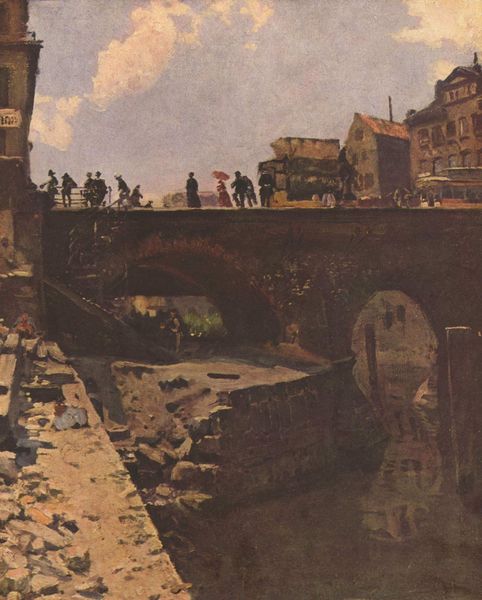
Titel: Brücke in einer französischen Stadt
Künstler: Stanislas Lépine
Standort: Wien
Institution: Österreichische Galerie im Belvedere
Schlagwörter: blau, dunkel, gemälde, gestein, himmel, mann, schatten, wasser, wolken, fluss, frauen, landschaft, menschen, ocker, sand, stadt, ufer, braun, fenster, frau, licht, männer, schwarz, weiss, dach, dame, haus, rot, schirm, sonnenschirm, wolke, hochformat, leute, malerei, alt, kappe, architektur, mensch, stein, steine, bild, öl, horizont, häuser, spiegelung, brücke, kanal, sonne, wasserspiegelung, realismus, rückenansichten, genre, kahn, schornstein, sommer, ansicht, bogen, fassaden, italien, naturalismus, passanten, vedute, venedig, heiß, laufen, mittag, schotter, dächer, giebel, mauer, geröll, schlucht, bank, figuren, rundbogen, schutt, wagen, kai, treppe, trümmer, detail, silhouetten, befestigung, foto, stadtansicht, bögen, spitzweg, blumenkästen, ruine, antike, flussbett, festung, mauerwerk, abbruch, bürger, rom, gemäuer, verkehr, siedlung, zerstört, graben, spaziergänger, schattenfiguren, zerfall, bauschutt, bauarbeiten, strassenbahn, renessaince, seitenansichten, häuserflucht, einsturz, höuser, braune töne, stdt, genälde, renessainc, gekahn